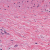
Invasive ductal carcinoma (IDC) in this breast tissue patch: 0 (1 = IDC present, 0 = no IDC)